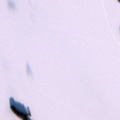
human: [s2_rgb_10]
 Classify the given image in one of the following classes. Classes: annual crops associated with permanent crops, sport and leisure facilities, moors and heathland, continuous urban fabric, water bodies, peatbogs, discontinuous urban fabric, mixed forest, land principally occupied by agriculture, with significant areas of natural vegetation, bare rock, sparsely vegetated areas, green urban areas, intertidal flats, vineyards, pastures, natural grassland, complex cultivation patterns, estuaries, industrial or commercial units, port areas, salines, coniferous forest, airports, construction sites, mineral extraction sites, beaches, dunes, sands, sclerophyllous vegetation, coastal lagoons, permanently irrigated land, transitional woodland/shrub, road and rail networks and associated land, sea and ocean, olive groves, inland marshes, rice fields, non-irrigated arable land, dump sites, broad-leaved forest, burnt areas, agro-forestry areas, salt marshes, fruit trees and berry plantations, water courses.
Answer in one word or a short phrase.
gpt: water bodies